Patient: sex F, age 67
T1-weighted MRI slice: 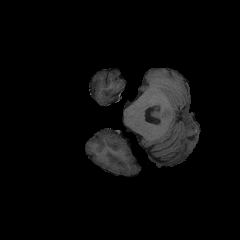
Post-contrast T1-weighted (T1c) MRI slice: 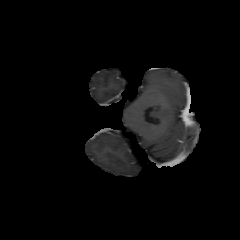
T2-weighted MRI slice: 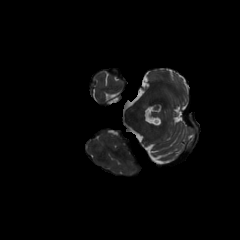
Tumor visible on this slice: no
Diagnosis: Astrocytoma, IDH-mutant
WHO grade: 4